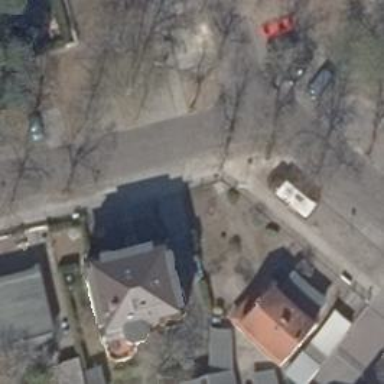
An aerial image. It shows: Residential road.